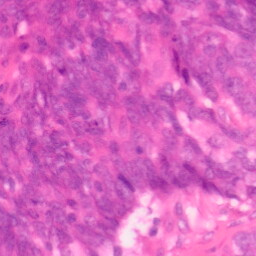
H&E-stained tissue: Colon